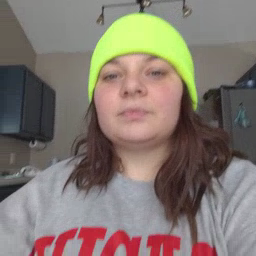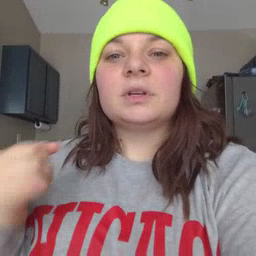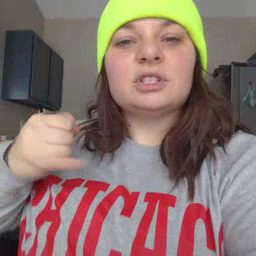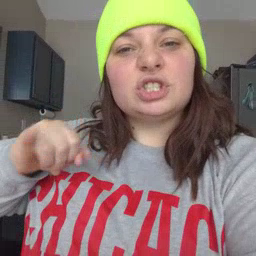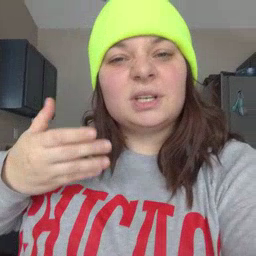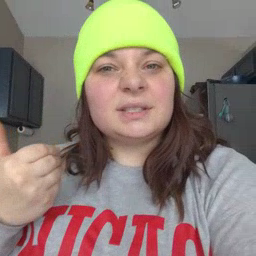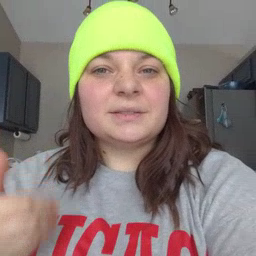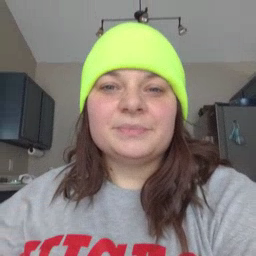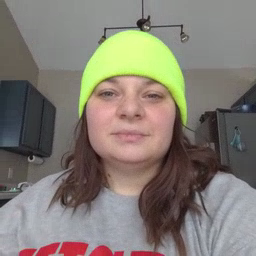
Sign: jeans